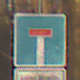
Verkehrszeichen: Sackgasse
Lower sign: HinweisGeaenderteVorfahrtVerkehrsfuehrungVerkehrsregelung3
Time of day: SunriseSunset
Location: Outdoor (Nature)
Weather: Clear
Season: Autumn
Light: Natural